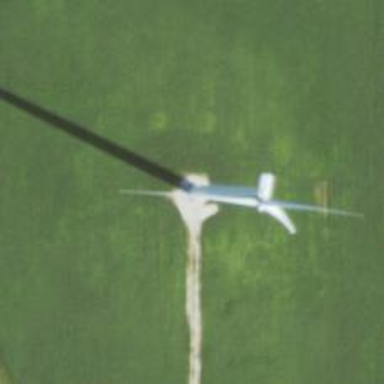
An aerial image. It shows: Wind generator powered by horizontal-axis wind turbine.